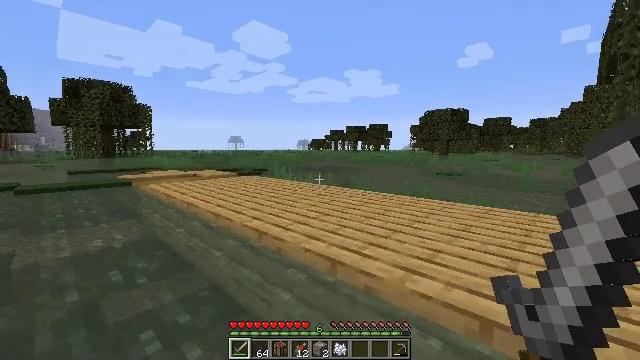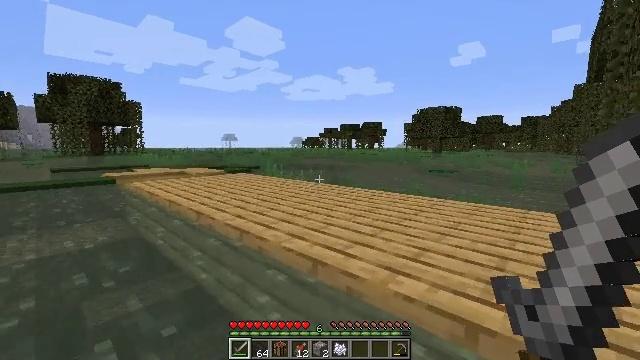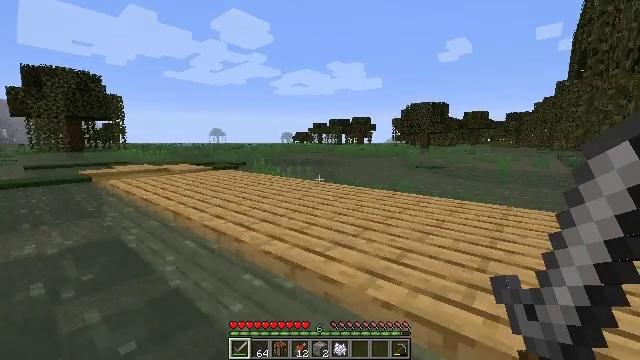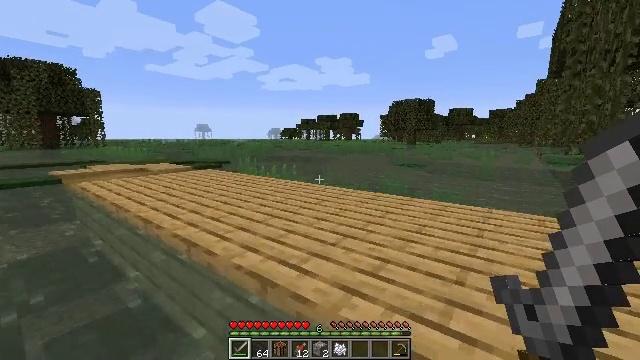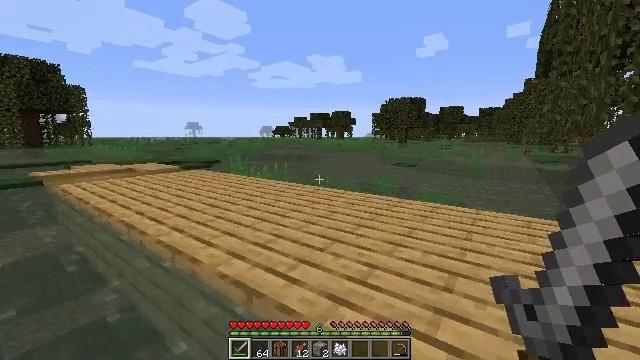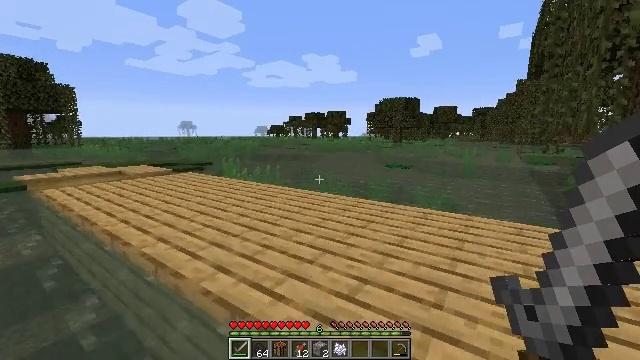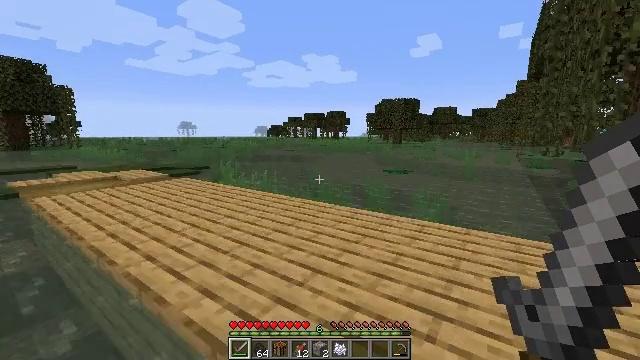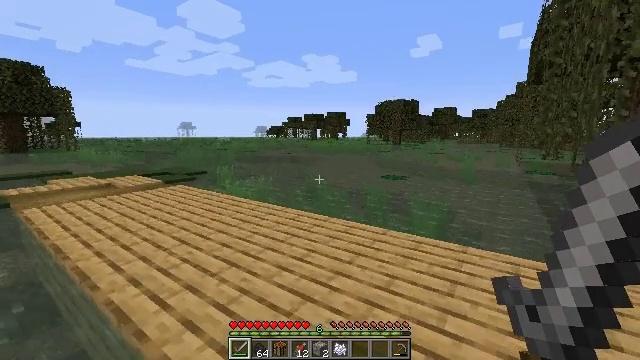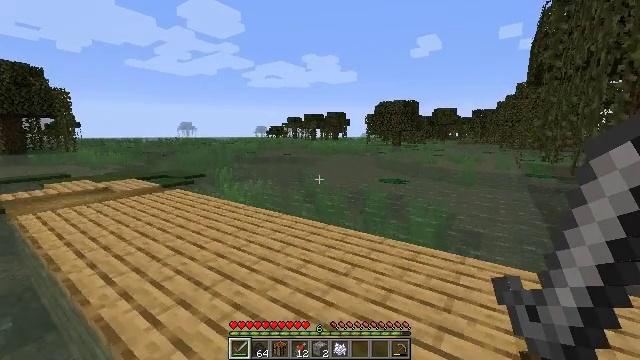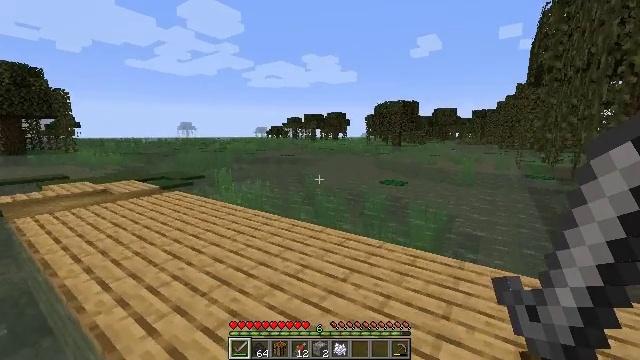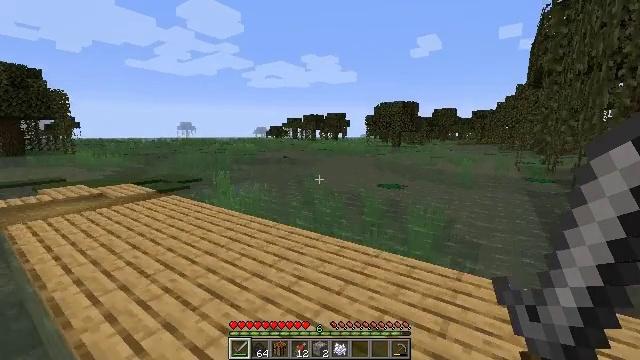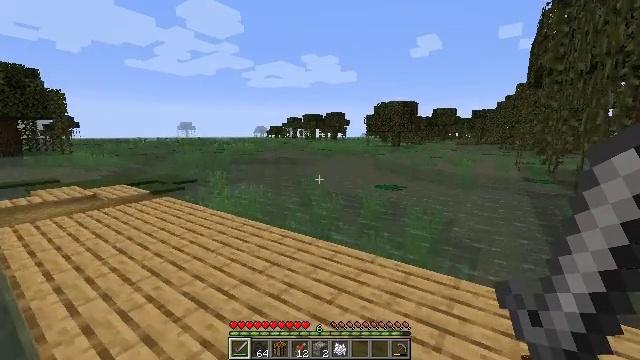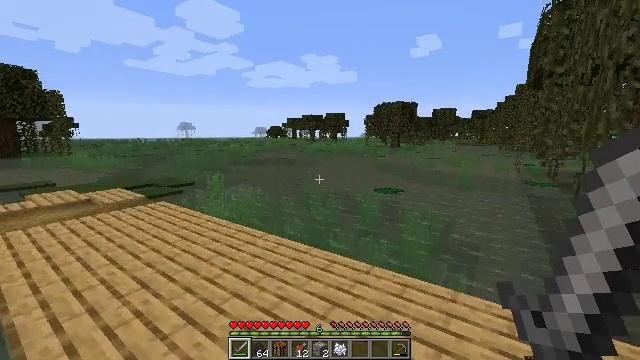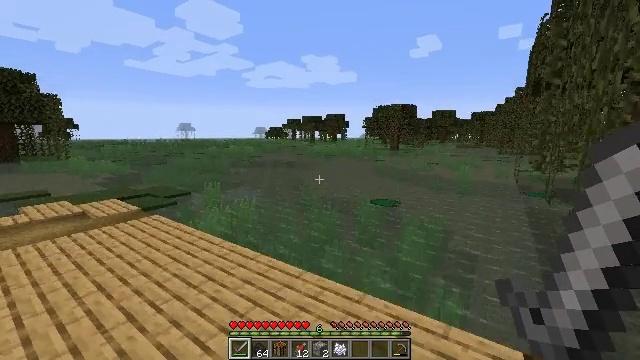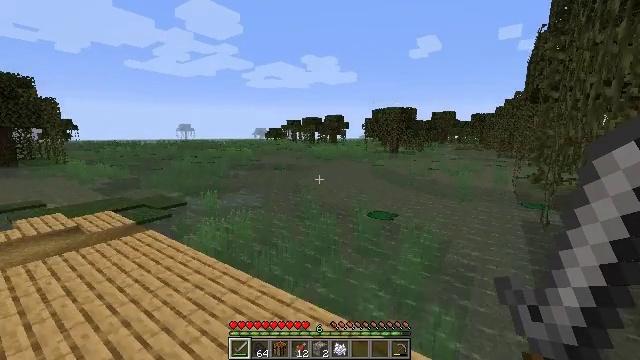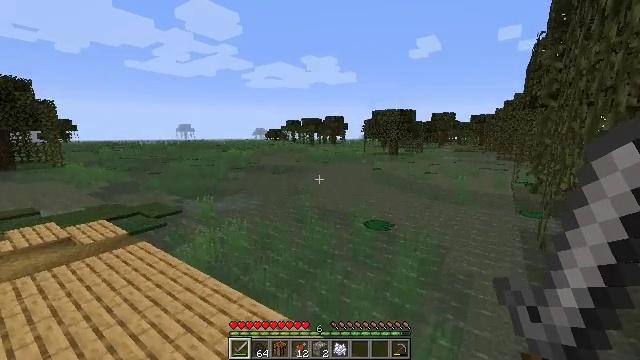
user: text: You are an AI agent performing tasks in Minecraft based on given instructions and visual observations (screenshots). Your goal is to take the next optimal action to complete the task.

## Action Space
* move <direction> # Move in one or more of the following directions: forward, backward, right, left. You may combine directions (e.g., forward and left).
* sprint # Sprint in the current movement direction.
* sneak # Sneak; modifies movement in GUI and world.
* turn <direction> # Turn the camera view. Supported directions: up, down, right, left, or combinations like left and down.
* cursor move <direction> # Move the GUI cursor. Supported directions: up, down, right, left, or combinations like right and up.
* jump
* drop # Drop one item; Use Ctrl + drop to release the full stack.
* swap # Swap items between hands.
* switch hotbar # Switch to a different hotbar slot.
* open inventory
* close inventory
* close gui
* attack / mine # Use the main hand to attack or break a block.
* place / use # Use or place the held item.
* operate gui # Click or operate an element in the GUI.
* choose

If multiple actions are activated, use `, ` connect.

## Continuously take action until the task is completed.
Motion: motion action
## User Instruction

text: Destroy the yellow bed to recycle it.
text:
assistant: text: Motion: move forward and move right, turn right, jump
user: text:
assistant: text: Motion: move forward and move right, turn right and down, jump
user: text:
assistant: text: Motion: move forward and move right, turn right, jump
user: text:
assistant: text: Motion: move forward and move right, turn right, jump
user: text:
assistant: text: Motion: move forward and move right, turn right, jump
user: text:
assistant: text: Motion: move forward and move right, jump
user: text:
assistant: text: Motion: move forward and move right, jump
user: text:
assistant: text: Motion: move forward and move right, jump
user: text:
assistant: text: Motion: move forward and move right, jump
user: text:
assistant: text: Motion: move forward and move right, jump
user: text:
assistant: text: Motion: move forward and move right, jump
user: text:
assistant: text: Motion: move forward and move right, jump
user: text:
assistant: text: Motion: move forward and move right, jump
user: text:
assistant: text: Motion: move forward and move right, jump
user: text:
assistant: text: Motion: move forward and move right, jump
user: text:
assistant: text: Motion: move forward and move right, jump
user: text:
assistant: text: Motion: move forward and move right, jump
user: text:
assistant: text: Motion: move forward, jump
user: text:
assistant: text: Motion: turn right
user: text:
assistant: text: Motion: turn right and down
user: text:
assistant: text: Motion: turn right and down
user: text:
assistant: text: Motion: turn right and down
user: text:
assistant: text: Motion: turn right
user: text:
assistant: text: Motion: turn right and up
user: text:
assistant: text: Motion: turn right and up
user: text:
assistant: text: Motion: move forward
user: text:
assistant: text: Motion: move forward
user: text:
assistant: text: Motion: move forward
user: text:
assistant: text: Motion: move forward
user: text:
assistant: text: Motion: no_op